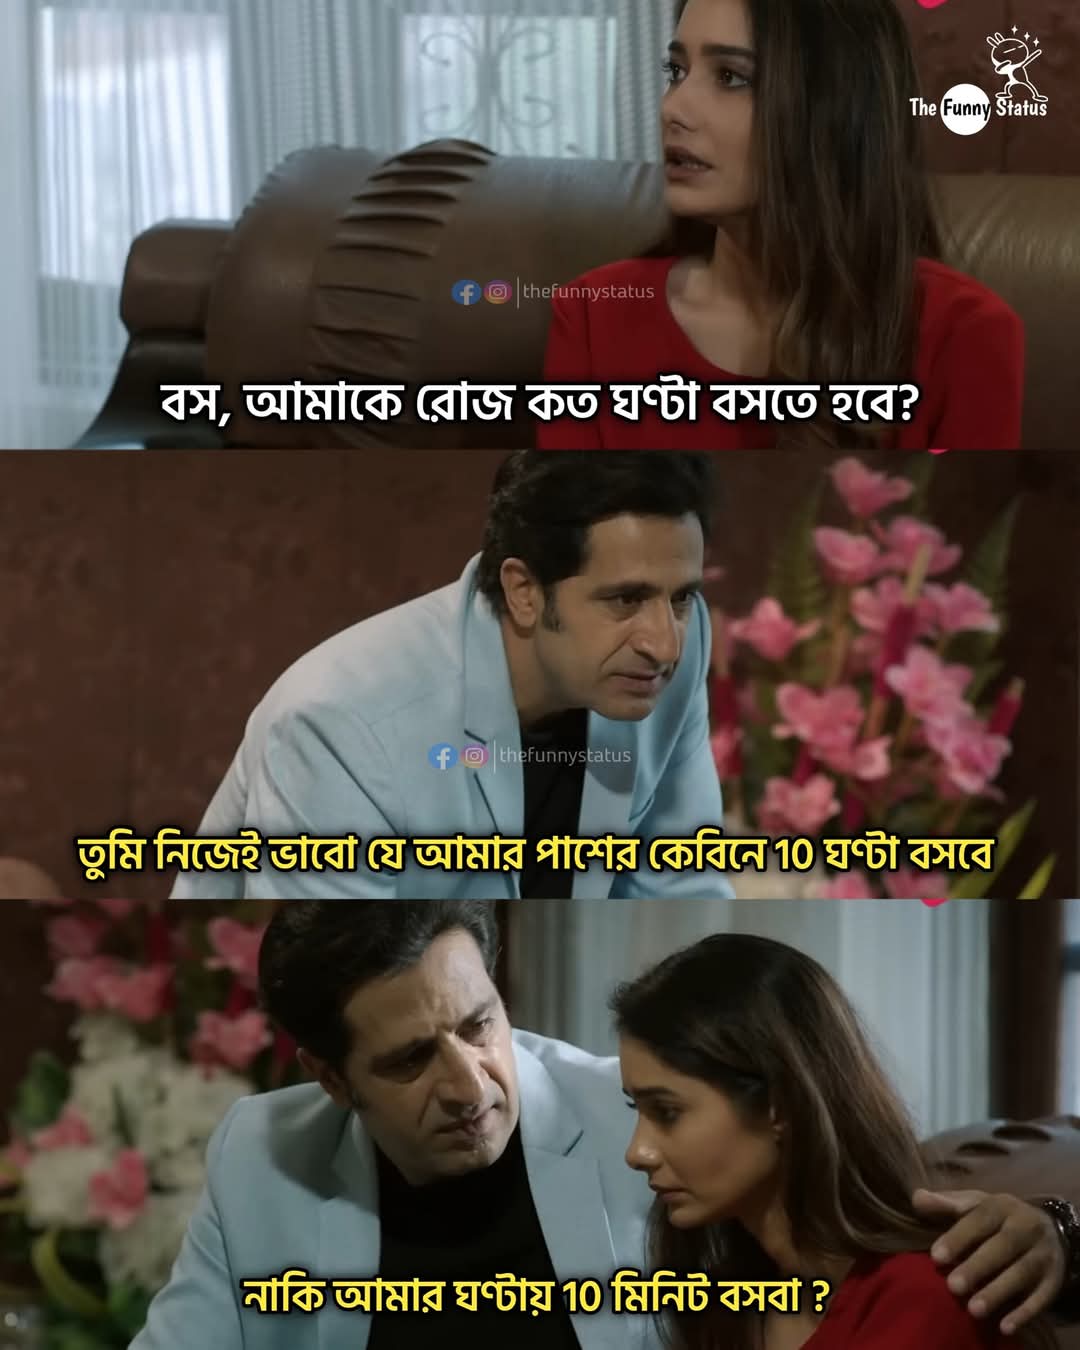
Text: বস, আমাকে রোজ কত ঘণ্টা বসতে হবে?
তুমি নিজেই ভাবো যে আমার পাশের কেবিনে 10 ঘণ্টা বসবে
নাকি আমার ঘণ্টায় 10 মিনিট বসবা?
Label: Non Hate